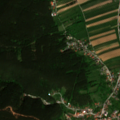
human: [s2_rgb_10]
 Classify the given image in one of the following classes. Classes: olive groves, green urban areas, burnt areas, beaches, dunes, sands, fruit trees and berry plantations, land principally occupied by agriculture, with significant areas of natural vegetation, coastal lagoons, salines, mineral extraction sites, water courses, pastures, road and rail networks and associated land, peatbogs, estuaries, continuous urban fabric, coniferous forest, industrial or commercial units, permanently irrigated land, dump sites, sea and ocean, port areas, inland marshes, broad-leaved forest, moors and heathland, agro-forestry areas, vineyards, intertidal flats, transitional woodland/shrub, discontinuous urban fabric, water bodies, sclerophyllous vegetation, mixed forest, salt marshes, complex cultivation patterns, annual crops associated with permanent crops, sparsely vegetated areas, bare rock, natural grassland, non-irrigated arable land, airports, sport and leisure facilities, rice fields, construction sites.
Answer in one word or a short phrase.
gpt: discontinuous urban fabric, non-irrigated arable land, coniferous forest, mixed forest